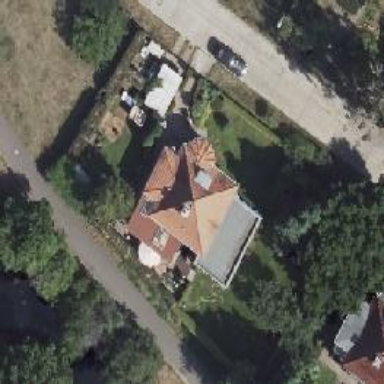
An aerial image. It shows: Detached building with pyramidal roof shape.